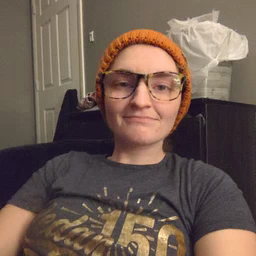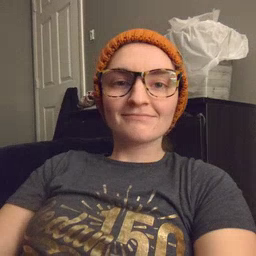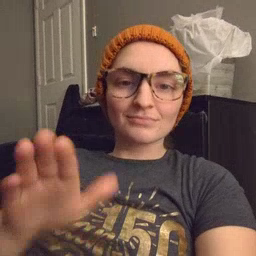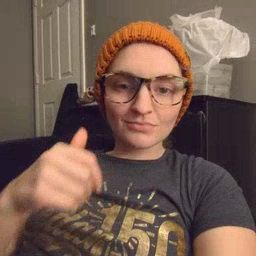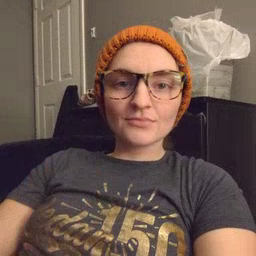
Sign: jeans